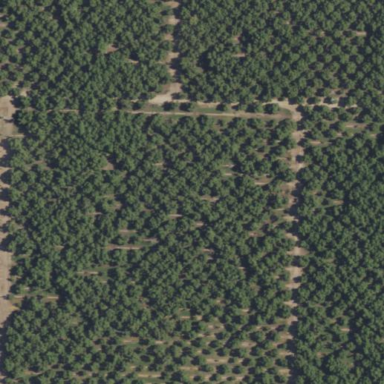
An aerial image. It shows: Orchard.